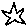
Label: star